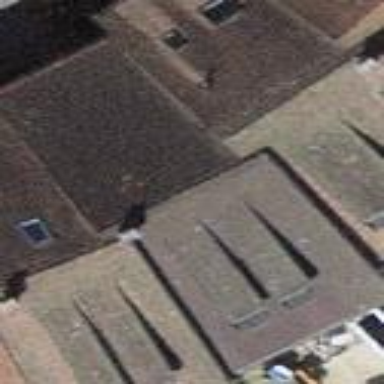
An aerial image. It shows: Terrace building.